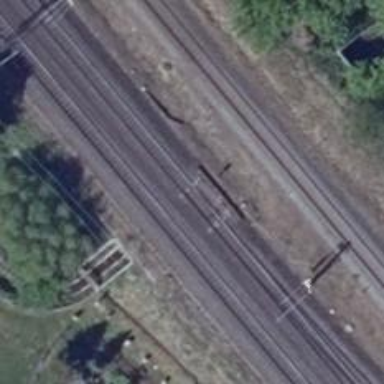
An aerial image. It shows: Railway switch with the turnout side on the left.